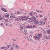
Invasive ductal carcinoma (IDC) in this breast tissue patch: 0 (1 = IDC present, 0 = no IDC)